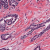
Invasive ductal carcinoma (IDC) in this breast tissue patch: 1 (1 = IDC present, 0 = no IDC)